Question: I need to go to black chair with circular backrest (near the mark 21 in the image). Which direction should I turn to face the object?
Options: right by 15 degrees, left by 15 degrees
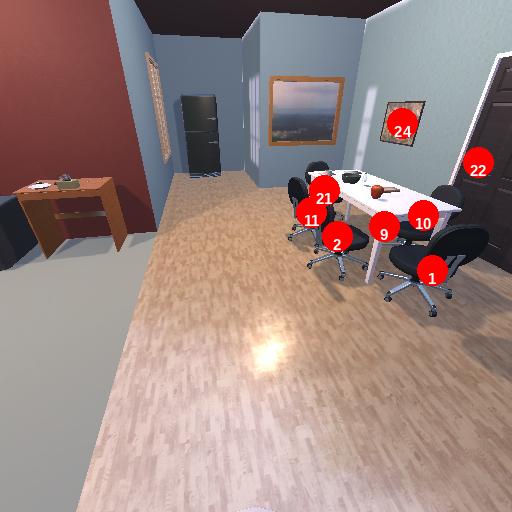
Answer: right by 15 degrees